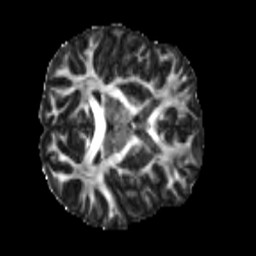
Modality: FA
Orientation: axial
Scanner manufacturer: siemens
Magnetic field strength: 3 T
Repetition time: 4 s
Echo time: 0.0594 s